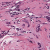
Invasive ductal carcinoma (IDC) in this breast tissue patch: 1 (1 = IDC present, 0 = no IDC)